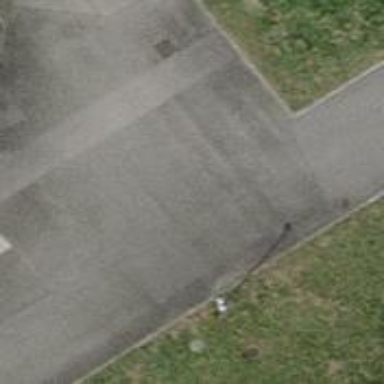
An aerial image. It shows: Service road with high-quality grade 1 track surface.